Question: I want to layout my table TDs like the image below.

I tried a few ways and tried looking up how, but I couldn't get my hands on much. This is the code I have currently. It doesn't work and makes it look like a normal table with all the TDs aligned horizontally. Any tip or clue would be wonderful!
'''
<table>
<td rowspan="2" colspan="1">td1</td>
<td rowspan="1" colspan="2">td2</td>
<td rowspan="1" colspan="2">td3</td>
</table>
'''
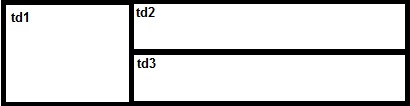
Answer: '''
<table border="1">
<tr>
<td rowspan="2">td1</td>
<td>td2</td>
</tr>
<tr>
<td>td3</td>
</tr>
</table>
'''
Fiddle: <URL>